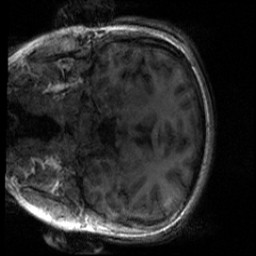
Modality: T1w
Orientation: coronal
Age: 19
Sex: female
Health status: healthy
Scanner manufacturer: siemens
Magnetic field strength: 3 T
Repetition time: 2 s
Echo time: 0.00232 s